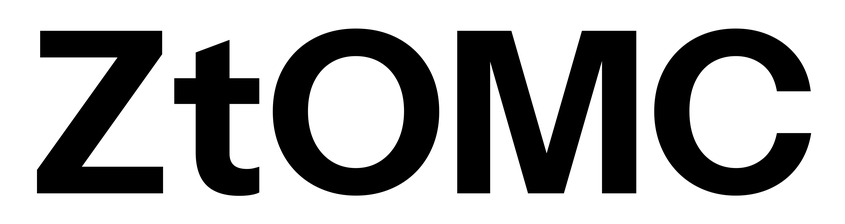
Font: InstrumentSans_Bold